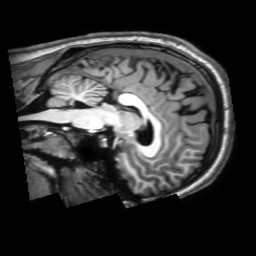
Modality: T1w
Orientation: sagittal
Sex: male
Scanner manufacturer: philips
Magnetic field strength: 3 T
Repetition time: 0.01235 s
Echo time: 0.003479 s